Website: bh-photo
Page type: cross-sells
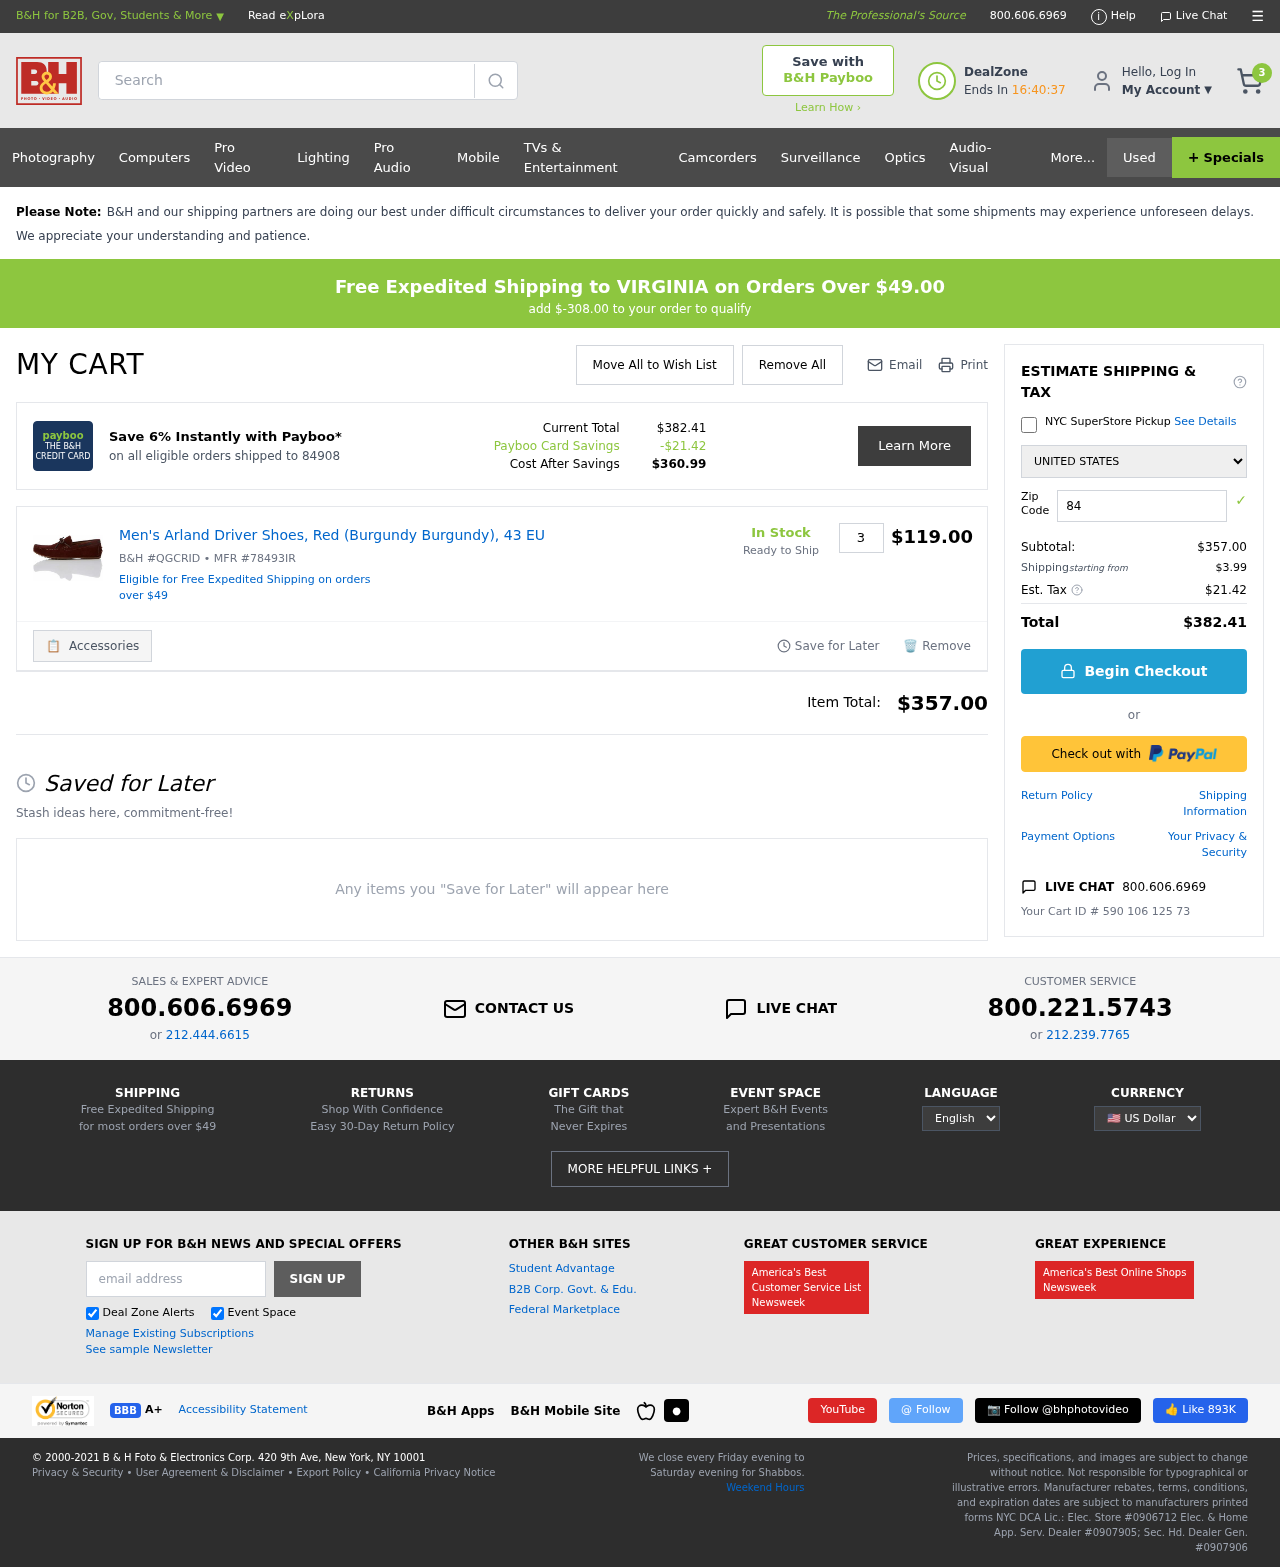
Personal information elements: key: PII_COUNTRY
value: United States
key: PII_POSTCODE
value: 84908
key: PII_STATE
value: VIRGINIA
Product elements: key: PRODUCT1_NAME
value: Men's Arland Driver Shoes, Red (Burgundy Burgundy), 43 EU
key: PRODUCT1_PRICE
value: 119
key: PRODUCT1_QUANTITY
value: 3
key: PRODUCT1_SKU
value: B&H #QGCRID
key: PRODUCT1_MFR
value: MFR #78493IR
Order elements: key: ORDER_NUM_ITEMS
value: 3
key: SHIPPING_THRESHOLD_REMAINING
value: $-308.00
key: ORDER_TOTAL
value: $382.41
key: ORDER_SUBTOTAL
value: $357.00
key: ORDER_SHIPPING_COST
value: $3.99
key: ORDER_TAX
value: $21.42
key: ORDER_ID
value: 590 106 125 73
Search elements: key: HEADER_SEARCH
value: Search
Other elements: key: PAYBOO_SAVINGS
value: -$21.42
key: COST_AFTER_SAVINGS
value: $360.99